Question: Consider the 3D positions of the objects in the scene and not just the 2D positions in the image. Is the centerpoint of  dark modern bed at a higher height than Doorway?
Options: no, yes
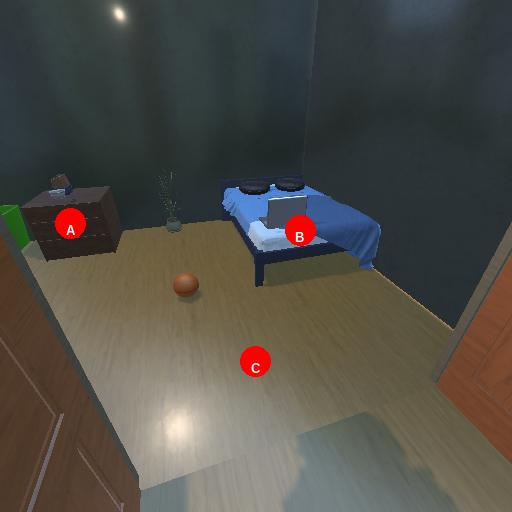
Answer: no